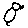
Label: bird